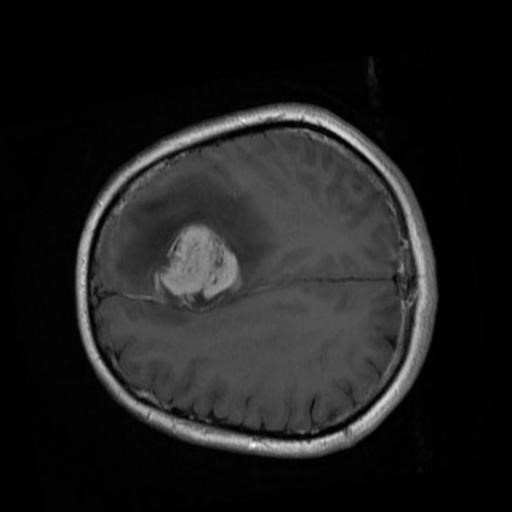
Label: brain_menin